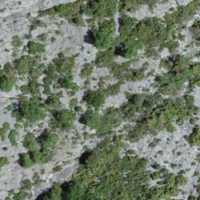
EUNIS habitat code: 45
Species observed at this site:
Pernis apivorus